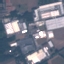
Land use / land cover class: Industrial